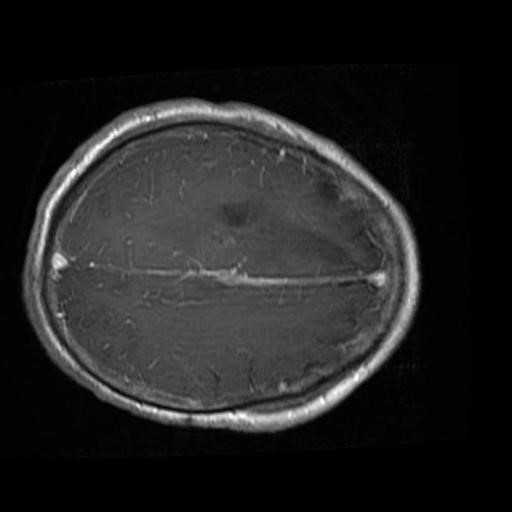
Label: brain_glioma